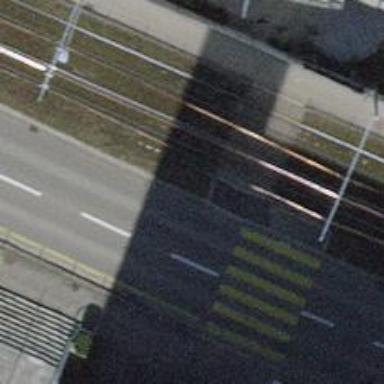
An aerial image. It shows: Crossing for the railway.